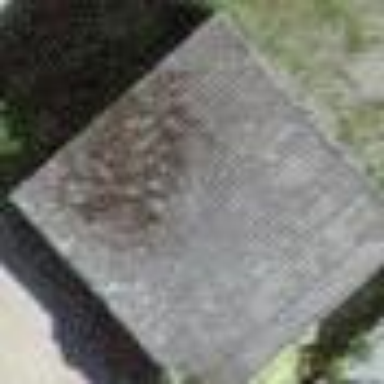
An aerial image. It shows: Garage.